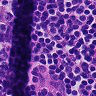
Metastatic tissue present: no